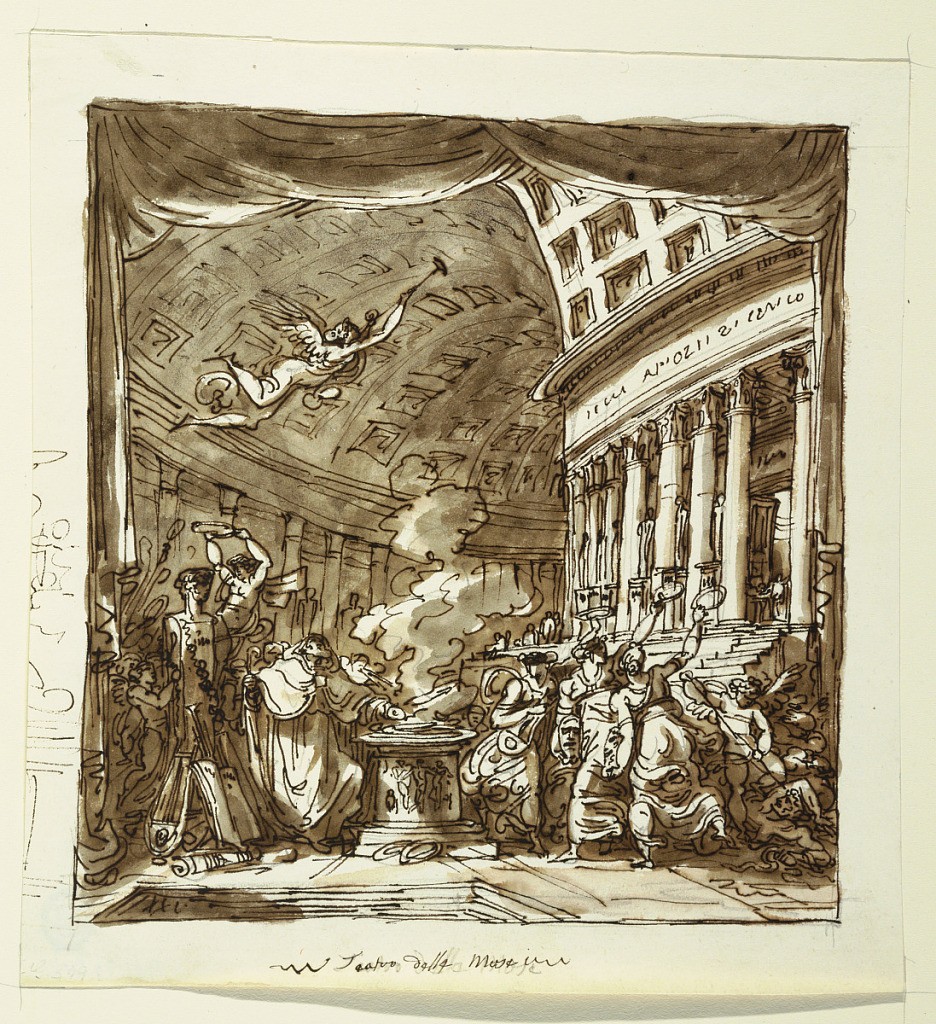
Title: Stage Design: Curtain, The Workshop of Apollo
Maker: Felice Giani, Italian, 1758–1823
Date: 1800–1805
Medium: Pen and brown ink (iron gall ink) brown wash
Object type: Drawing
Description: Vertical rectangle. Framing similiar to 3180. View into circular vaulted structure, right part formed by front of temple dedicated to Apollo. Left foreground, herm stands, crowned by putto and surrounded below by musical intruments, books, scrolls. Center: altar with old priest.  At right: three muses and victorious putto over demon. At left: sketch of monument with inscription below, " Teatro delle Muse," above flying flame.